Question: What do I have to change to get different results from different names.The table should give me the debts of each of them, this is calculated by the amount and the price of the drink. Now it should show all the names with the corresponding invoice that happens after the select
'''
%sql select name, sum(getraenk.preis*schulden.menge) schulden from schulden join person on (fk_person = person.id)join getraenk on (fk_getraenk = getraenk.id)where name like ("dani")
'''

Edit: it should spend all the names with their debts, that is:
dani = 8.5
michael = 12.5
...
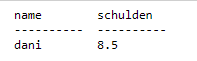
Answer: Just in case your problem is very simple, you should be able to see all names and values with an SQL that looks like this:
'''
select name, getraenk.preis*schulden.menge schulden
from schulden
join person on (fk_person = person.id)
join getraenk on (fk_getraenk = getraenk.id)
'''
Note that I removed the where clause... this was the part that limited it to one name.
You also don't need the sum clause here unless you are doing a group by